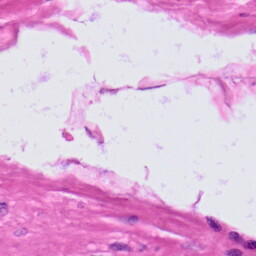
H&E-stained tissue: Prostate